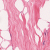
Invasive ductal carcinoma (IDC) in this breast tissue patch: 0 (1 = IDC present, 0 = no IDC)